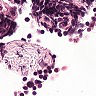
Metastatic tissue present: no